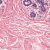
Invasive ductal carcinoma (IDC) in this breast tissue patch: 0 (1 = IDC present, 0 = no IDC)